Question: I have a big div with 3 small divs in it. You can look at it here: <URL>
I have one major problem: When the smaller div has some text in itself, it gets out of the big div. Like here:
What is the problem and how could I solve it?
[Tested in Chrome 16 and FireFox 3.5]

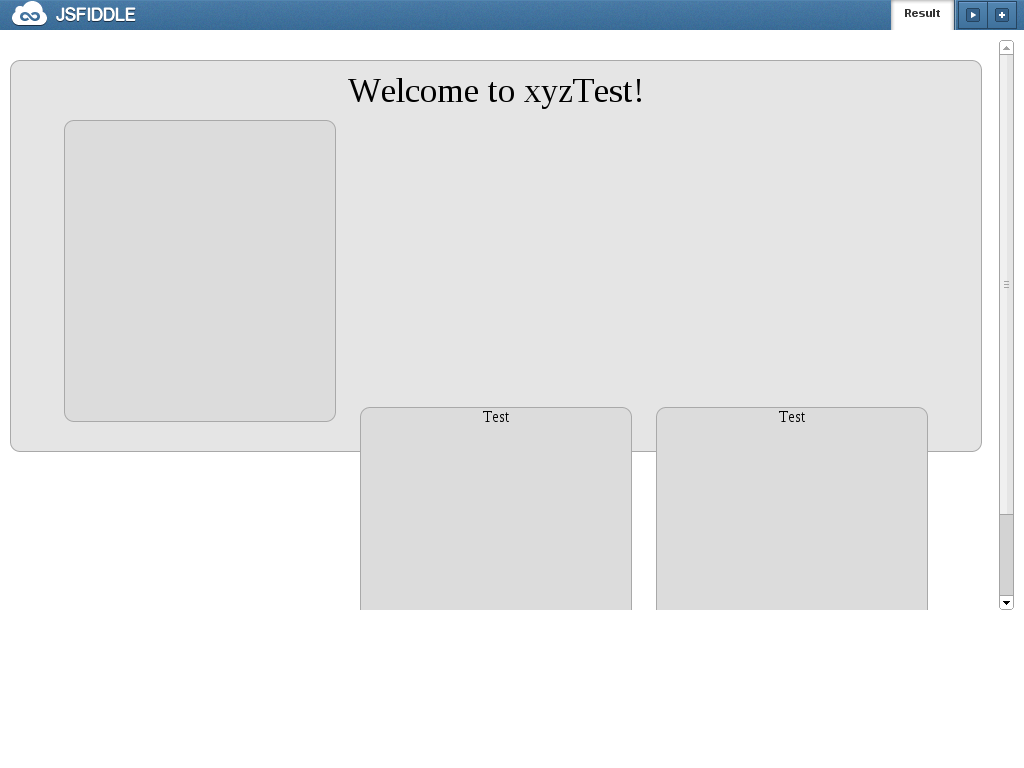
Answer: you need to add
'''
vertical-align: top;
'''
to the .tour_bit class